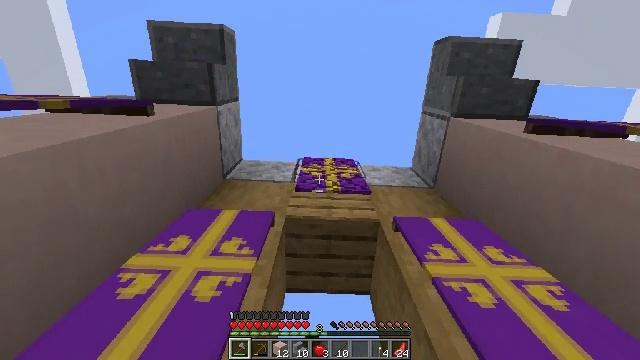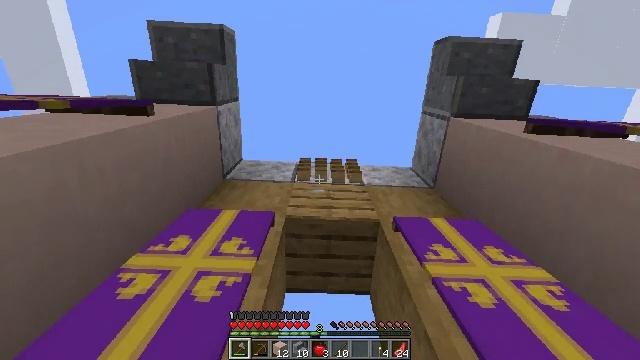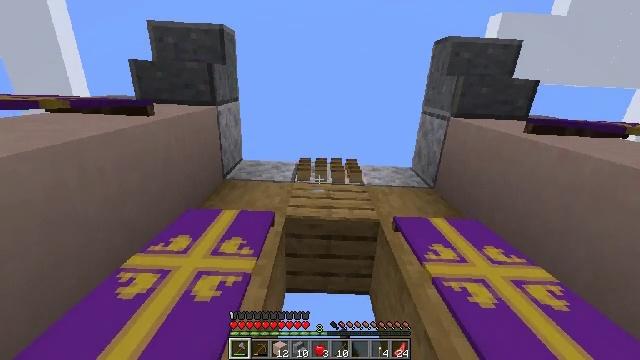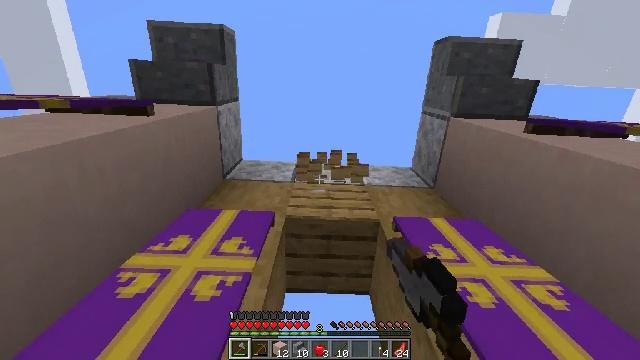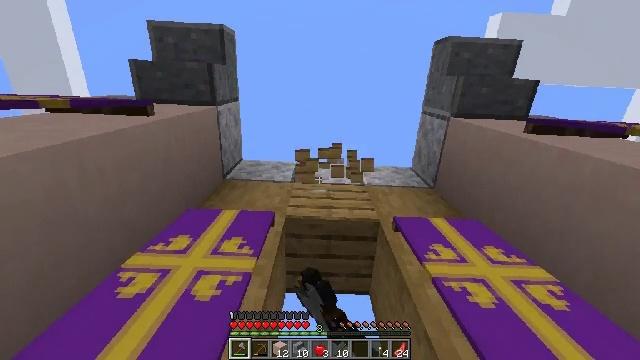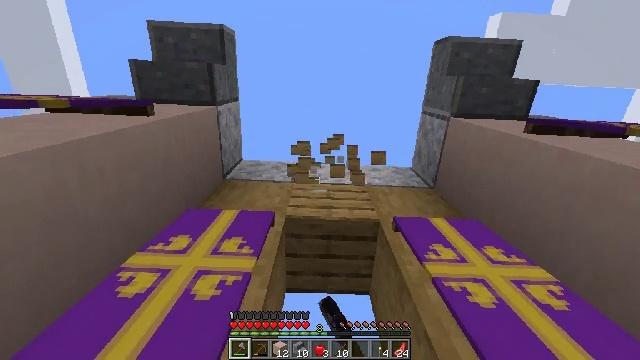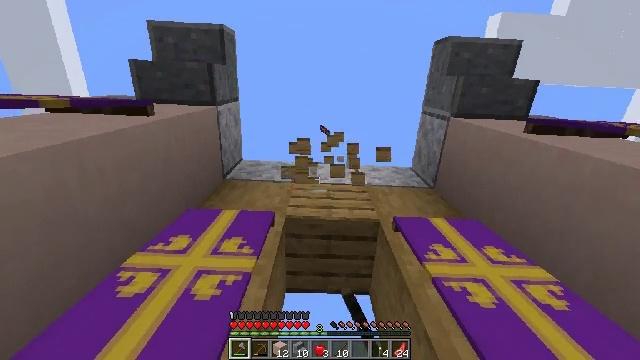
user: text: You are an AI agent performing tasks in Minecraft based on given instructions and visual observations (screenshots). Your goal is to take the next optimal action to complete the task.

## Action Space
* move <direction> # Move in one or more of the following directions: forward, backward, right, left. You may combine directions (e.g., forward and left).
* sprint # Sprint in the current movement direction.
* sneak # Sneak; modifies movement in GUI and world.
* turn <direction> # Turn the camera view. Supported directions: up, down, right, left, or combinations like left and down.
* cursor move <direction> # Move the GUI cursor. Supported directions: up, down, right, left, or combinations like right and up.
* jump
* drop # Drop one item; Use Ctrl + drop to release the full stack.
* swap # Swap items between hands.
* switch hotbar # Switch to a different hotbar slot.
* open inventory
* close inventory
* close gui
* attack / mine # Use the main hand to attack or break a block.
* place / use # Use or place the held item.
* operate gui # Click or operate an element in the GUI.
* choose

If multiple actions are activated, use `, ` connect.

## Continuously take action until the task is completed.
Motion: motion action
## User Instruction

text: Attack the wall to gather the purple wall banner.
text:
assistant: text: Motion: attack / mine
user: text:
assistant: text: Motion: attack / mine
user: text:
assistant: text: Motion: attack / mine
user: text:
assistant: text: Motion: attack / mine
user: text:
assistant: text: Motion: attack / mine
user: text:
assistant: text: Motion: no_op
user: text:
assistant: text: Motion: no_op